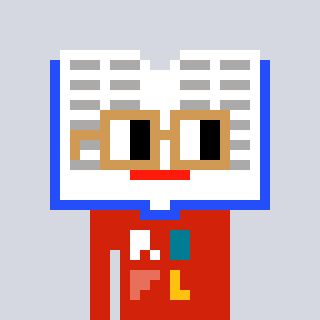
a pixel art character with square brown glasses, a dictionary-shaped head and a red-colored body on a cool background